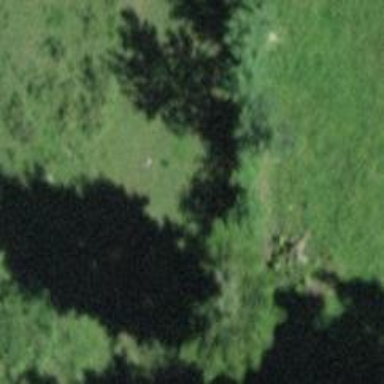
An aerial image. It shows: Row of trees in natural setting.